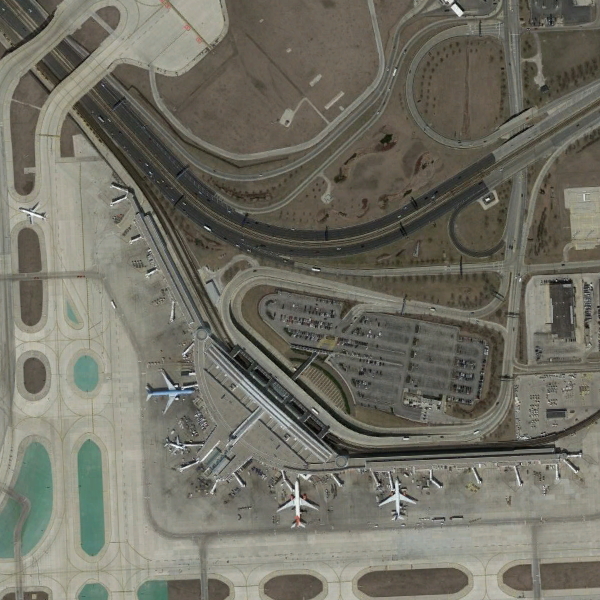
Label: Airport